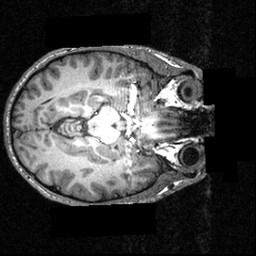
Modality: T1w
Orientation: axial
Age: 26
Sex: male
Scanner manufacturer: siemens
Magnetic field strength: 3.951 T
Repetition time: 1.5 s
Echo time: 0.00335 s